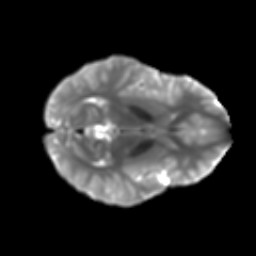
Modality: T2w
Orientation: axial
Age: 11
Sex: female
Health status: ill
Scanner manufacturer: ge
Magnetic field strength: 3 T
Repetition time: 6.752 s
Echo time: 0.079 s